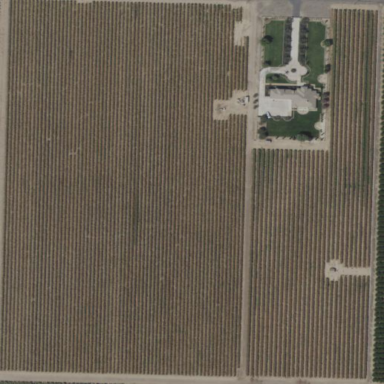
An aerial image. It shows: Vineyard.